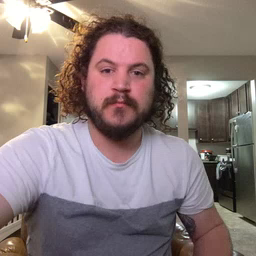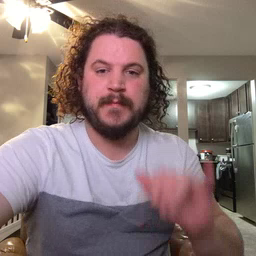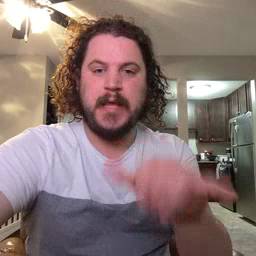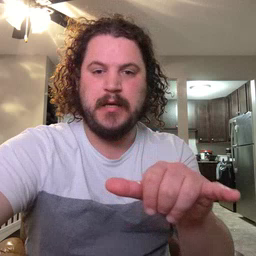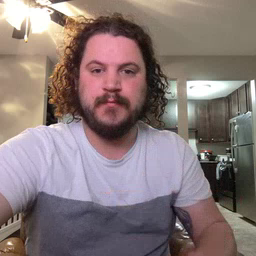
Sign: that